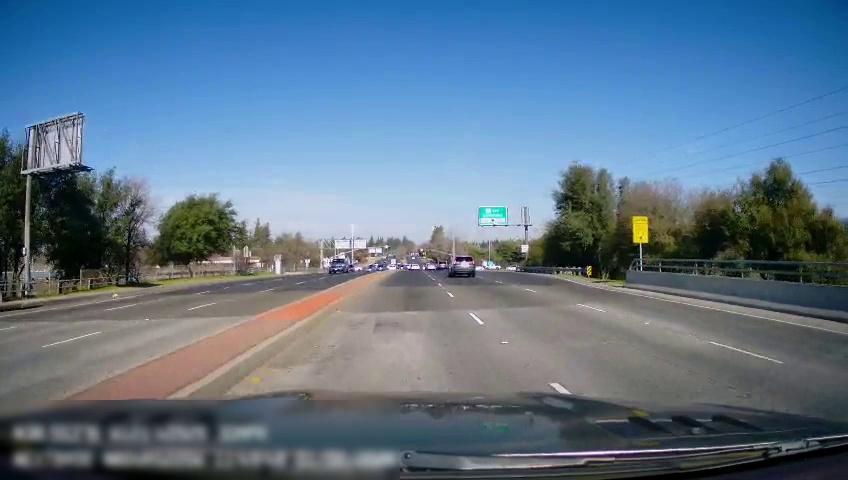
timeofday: Day
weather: Sunny
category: Drivable Space
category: Drivable Space
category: Vehicles | Truck
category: Vehicles | SUV
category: Vehicles | SUV
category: Lanes | Current Lane
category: Lanes | Alternate Lane
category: Lanes | Opposite Lane
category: Lanes | Opposite Lane
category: Lanes | Alternate Lane
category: Traffic | Signs
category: Traffic | Signs